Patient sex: M
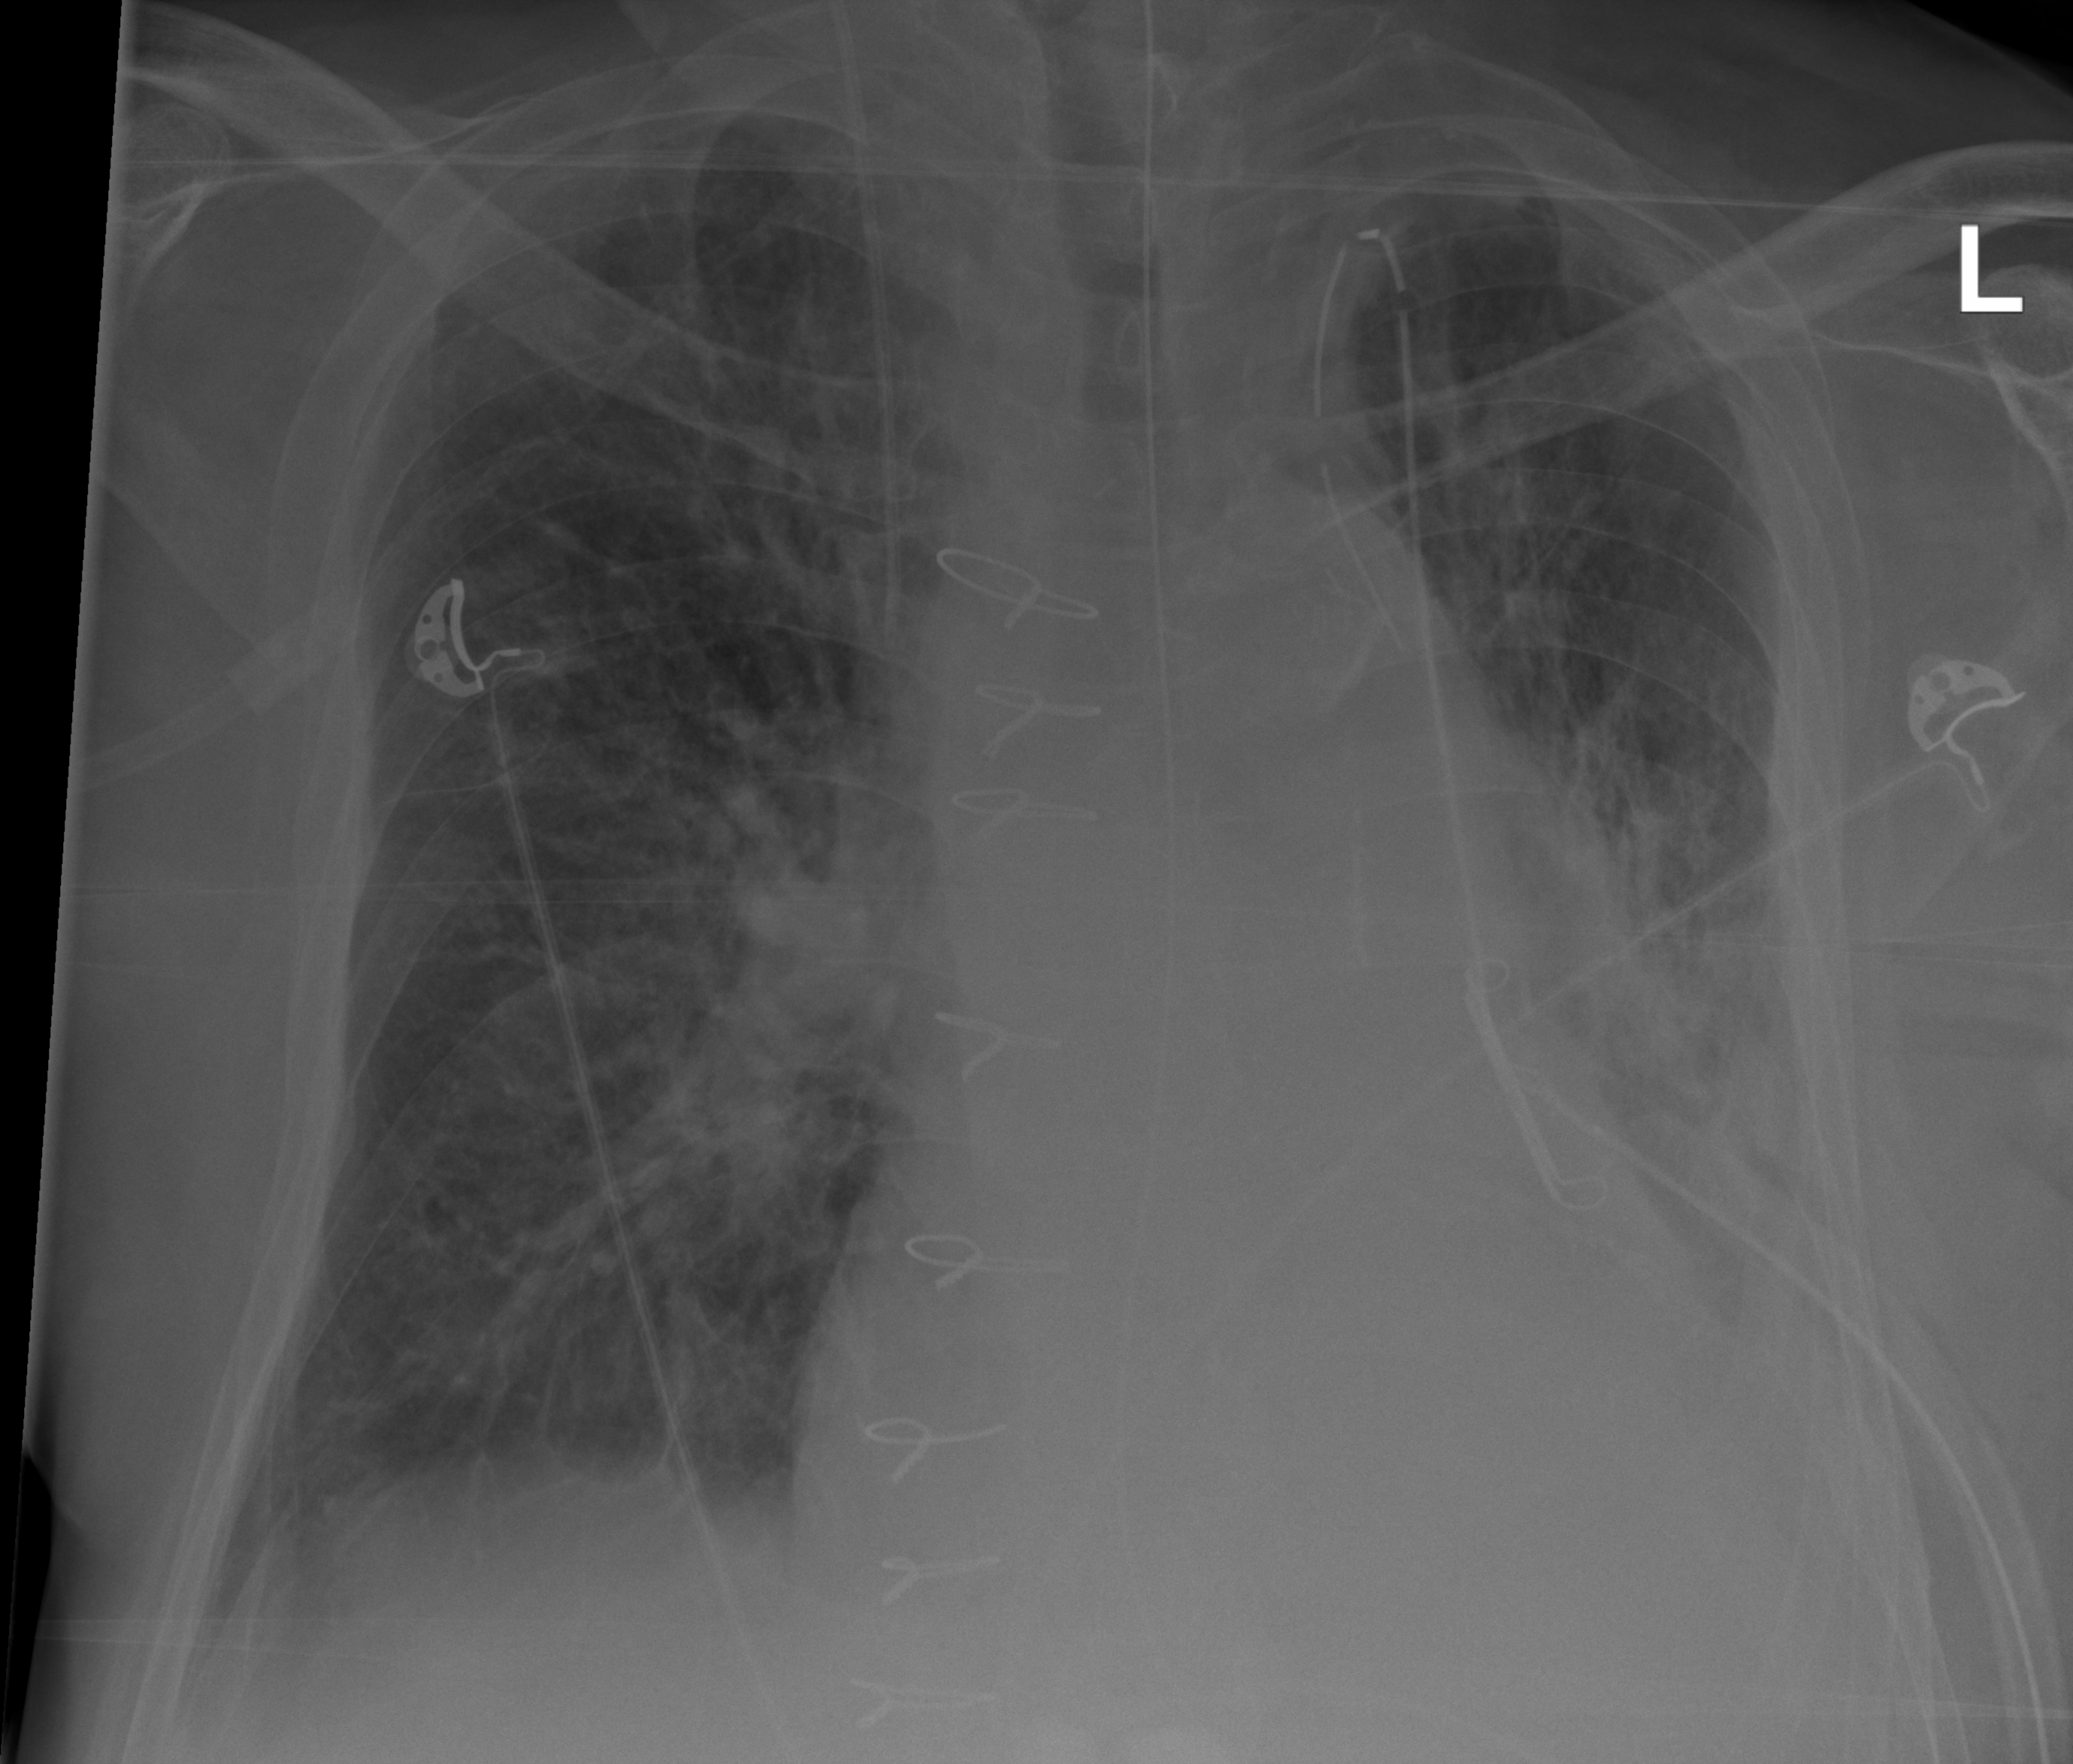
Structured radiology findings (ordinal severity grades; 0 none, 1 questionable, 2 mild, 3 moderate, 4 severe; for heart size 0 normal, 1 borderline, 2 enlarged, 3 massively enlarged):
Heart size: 2
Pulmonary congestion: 3
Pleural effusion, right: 2
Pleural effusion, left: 3
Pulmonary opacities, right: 1
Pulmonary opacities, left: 1
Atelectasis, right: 2
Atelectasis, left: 3